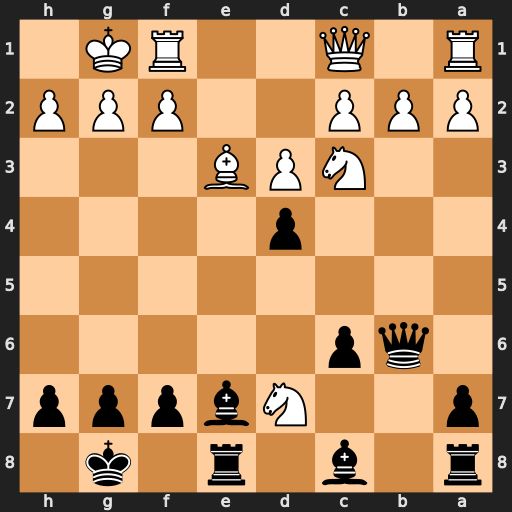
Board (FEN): r1b1r1k1/p2Nbppp/1qp5/8/3p4/2NPB3/PPP2PPP/R1Q2RK1
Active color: b
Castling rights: -
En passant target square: -
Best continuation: Bxd7 Bd2 dxc3